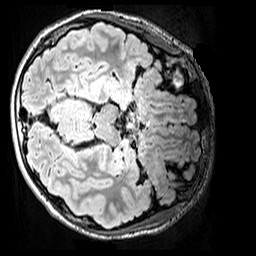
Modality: FLAIR
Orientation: axial
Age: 11
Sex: male
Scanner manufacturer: siemens
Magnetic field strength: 3 T
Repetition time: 5 s
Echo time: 0.388 s